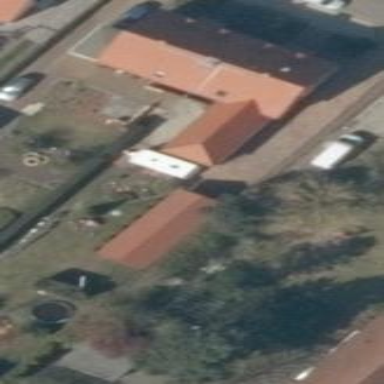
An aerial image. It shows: Terrace building.